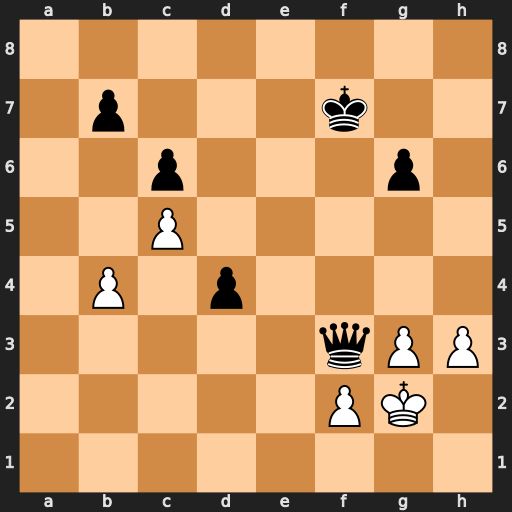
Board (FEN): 8/1p3k2/2p3p1/2P5/1P1p4/5qPP/5PK1/8
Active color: w
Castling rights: -
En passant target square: -
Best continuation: Kxf3